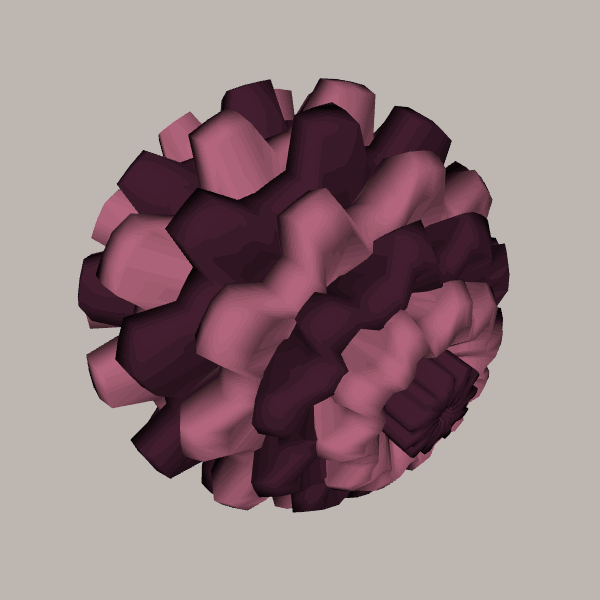
Background: light